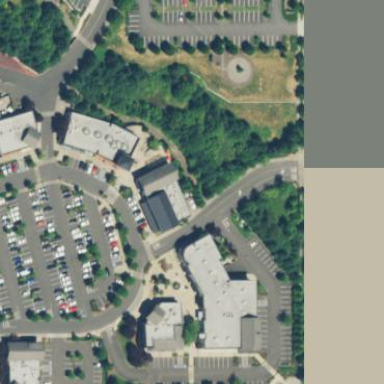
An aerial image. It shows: Parking area.